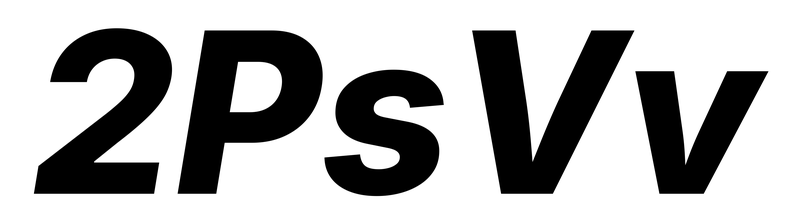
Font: Inter-Italic_ExtraBold_Italic